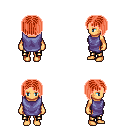
a pixel art fantasy rpg character, female body template, human, tanned skin, chain tabard jacket, gold greaves, red pageboy hairstyle, four views (front, back, left, right), 2x2 character sprite sheet, small pixel art, hard edges, no anti-aliasing